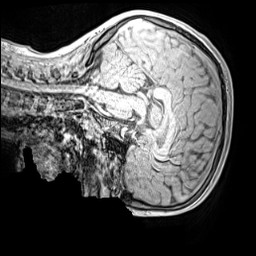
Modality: MP2RAGE
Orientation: sagittal
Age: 11
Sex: male
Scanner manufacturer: siemens
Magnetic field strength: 3 T
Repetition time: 4 s
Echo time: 0.00299 s